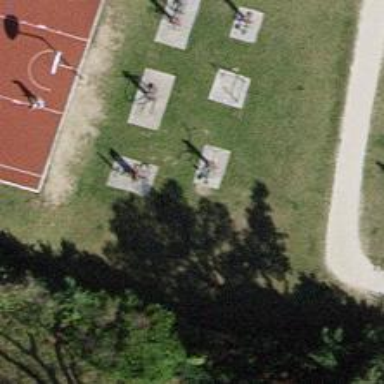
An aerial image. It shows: Fitness station in leisure land.